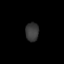
Tissue: lung
Cell type: Epithelial cells
Senescence score: 0.1186
Nuclear area (px): 243
Mean DAPI intensity: 57.152